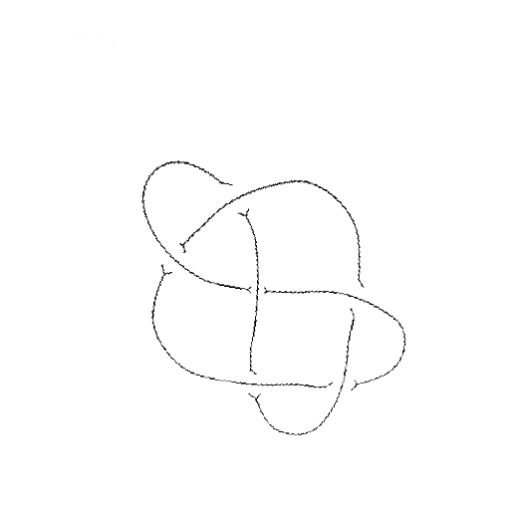
Crossing number: 6